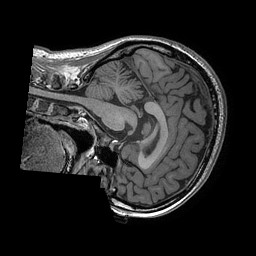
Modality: T1w
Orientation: sagittal
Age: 24
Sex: female
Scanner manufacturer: ge
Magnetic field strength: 3 T
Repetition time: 0.006652 s
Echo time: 0.002928 s